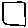
Label: square